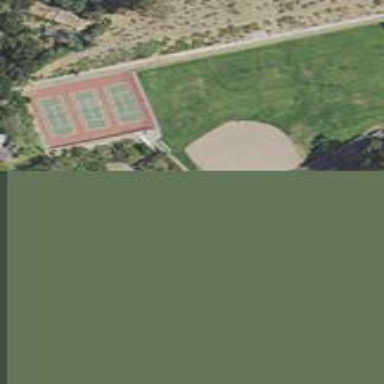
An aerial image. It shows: Baseball pitch for leisure land activities.